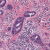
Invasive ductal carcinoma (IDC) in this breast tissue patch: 1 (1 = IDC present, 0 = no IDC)